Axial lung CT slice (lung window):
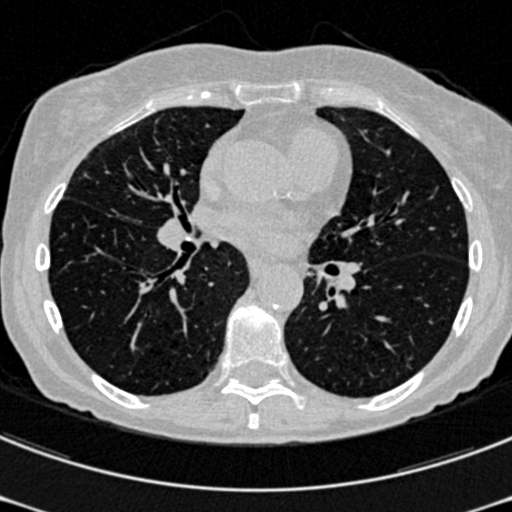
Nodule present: no